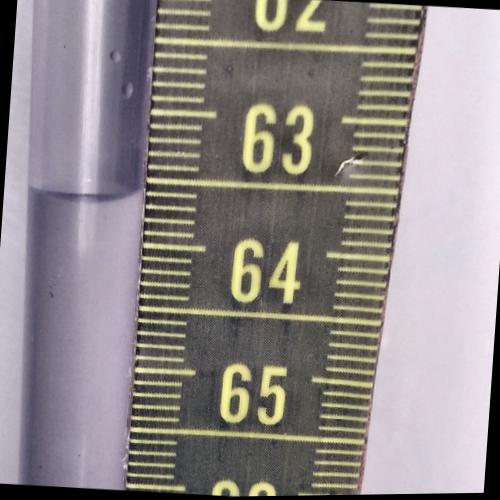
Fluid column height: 63.6 cm